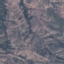
Land use / land cover class: HerbaceousVegetation